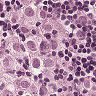
Metastatic tissue present: yes